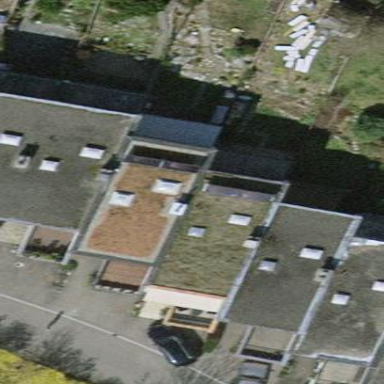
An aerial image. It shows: Terrace building.